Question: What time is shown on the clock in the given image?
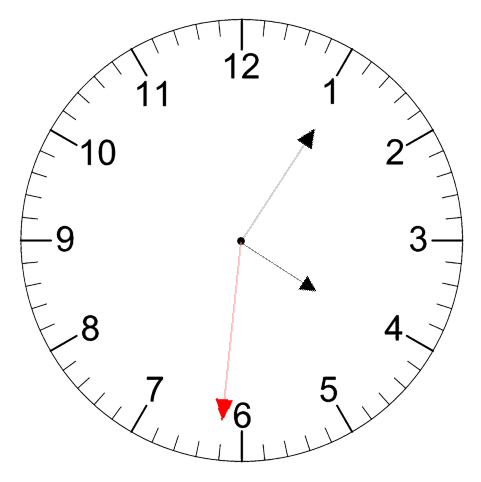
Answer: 04:05:31